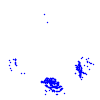
Particle: kaon